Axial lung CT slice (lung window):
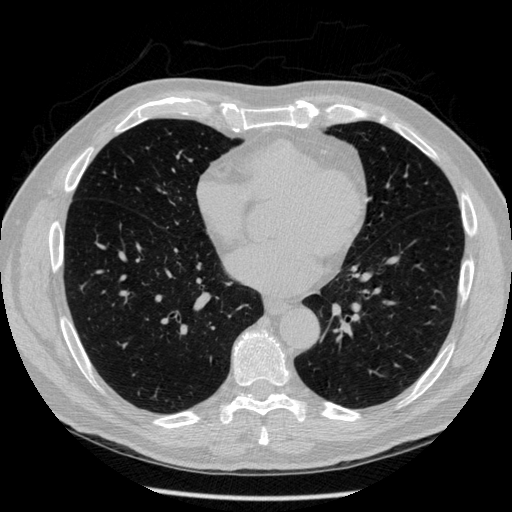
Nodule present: no